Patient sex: F
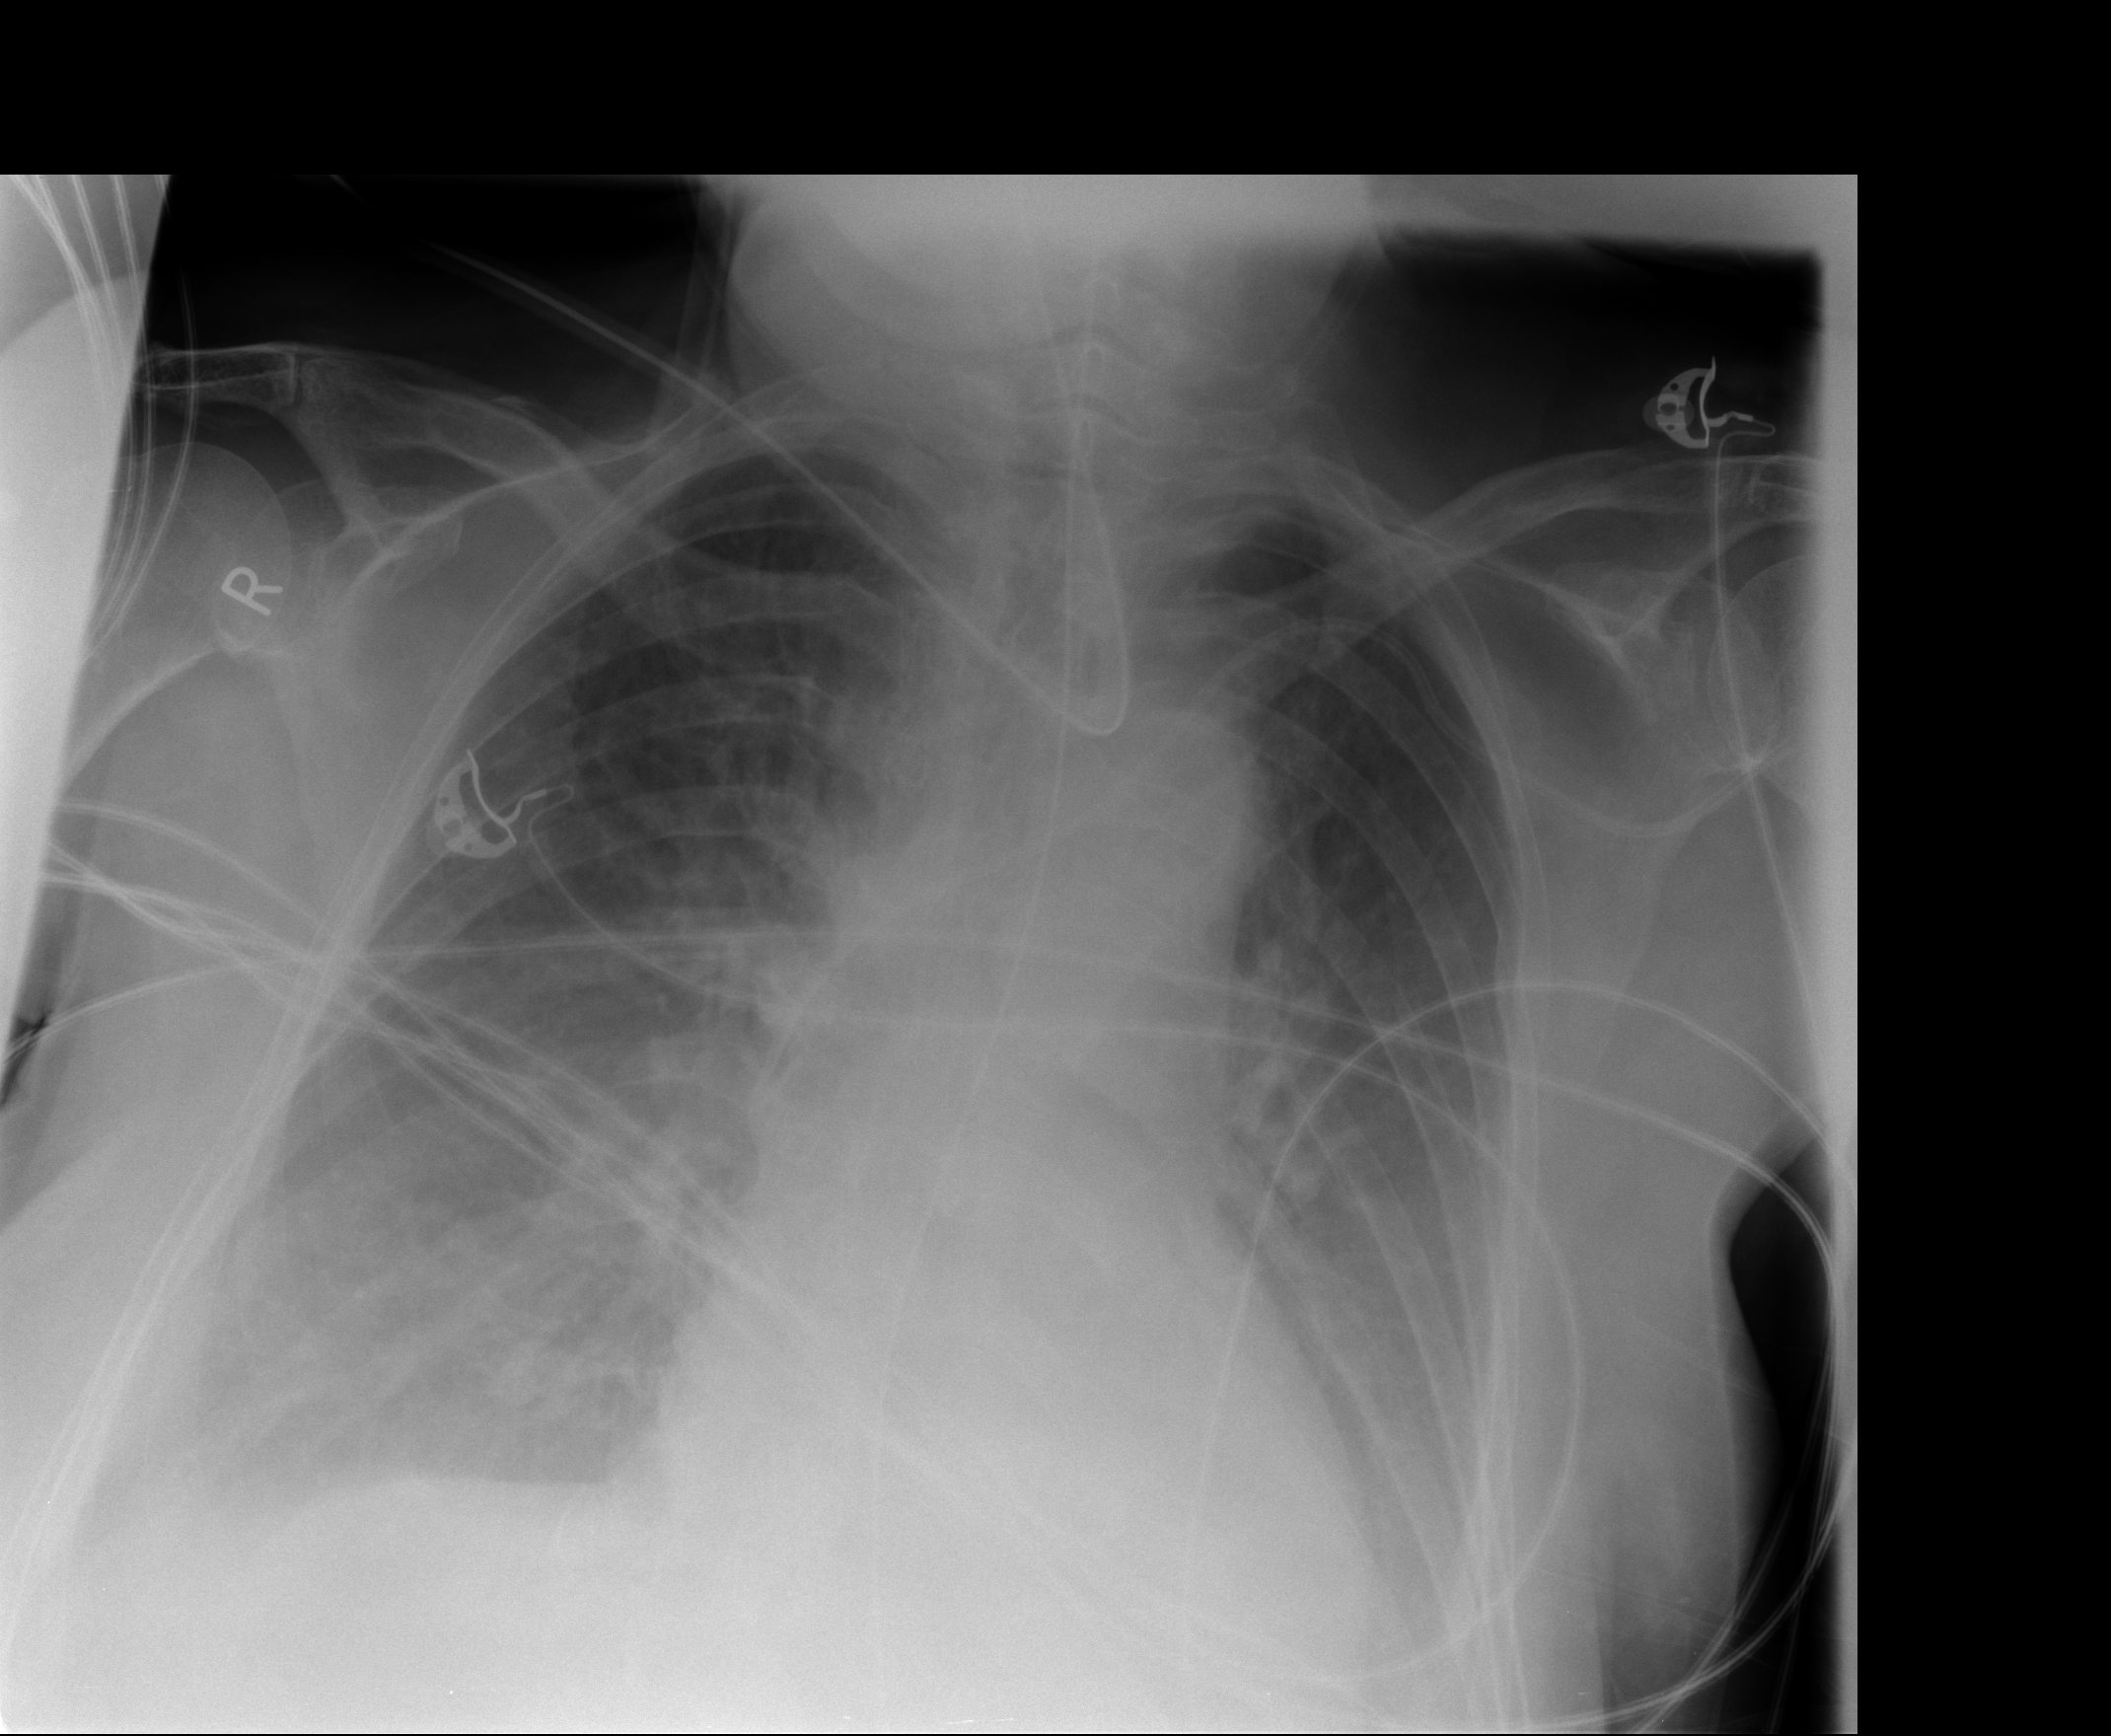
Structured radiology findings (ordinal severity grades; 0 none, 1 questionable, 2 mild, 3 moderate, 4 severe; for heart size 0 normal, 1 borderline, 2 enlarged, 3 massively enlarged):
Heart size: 2
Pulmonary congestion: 2
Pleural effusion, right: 2
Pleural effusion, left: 2
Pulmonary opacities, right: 2
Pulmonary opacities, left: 0
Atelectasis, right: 2
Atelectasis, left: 2